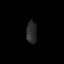
Tissue: prostate
Cell type: T cells
Senescence score: 0.7182
Nuclear area (px): 230
Mean DAPI intensity: 42.161